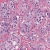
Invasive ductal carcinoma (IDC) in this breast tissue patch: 1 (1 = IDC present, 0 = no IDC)